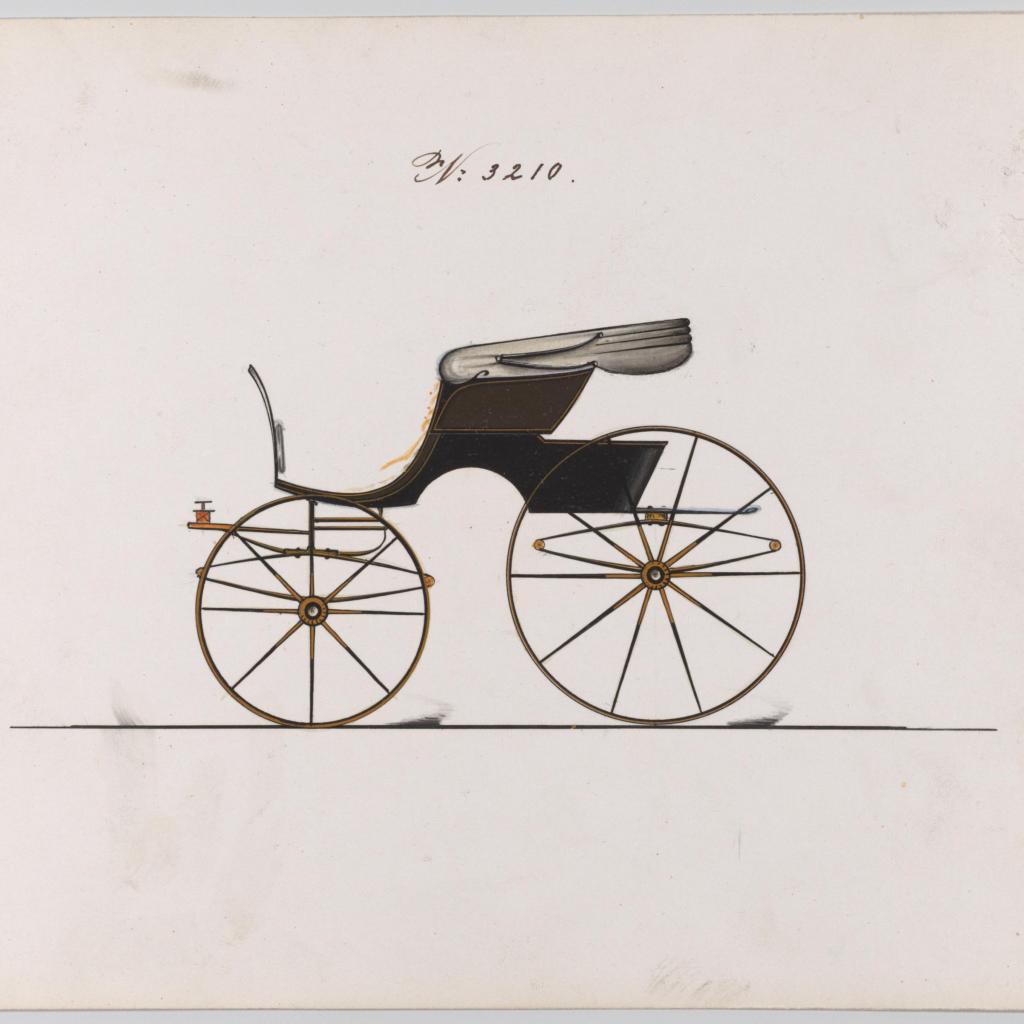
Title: Design for Road Wagon, no. 3210
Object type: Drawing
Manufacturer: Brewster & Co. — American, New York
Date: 1876
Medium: Pen and black ink, watercolor and gouache, with gum arabic
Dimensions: sheet: 6 1/2 x 9 3/8 in. (16.5 x 23.8 cm)
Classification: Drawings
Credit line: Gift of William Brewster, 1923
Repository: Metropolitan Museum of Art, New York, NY